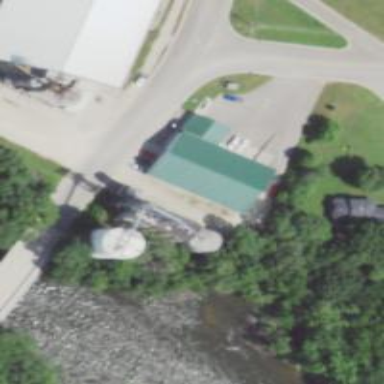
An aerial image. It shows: Silo.